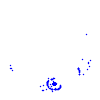
Particle: kaon